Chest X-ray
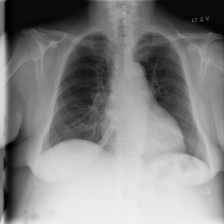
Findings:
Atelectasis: negative
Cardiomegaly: negative
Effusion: negative
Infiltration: negative
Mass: negative
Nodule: negative
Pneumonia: negative
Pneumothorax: negative
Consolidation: negative
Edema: negative
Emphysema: negative
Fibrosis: negative
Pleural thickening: negative
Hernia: negative